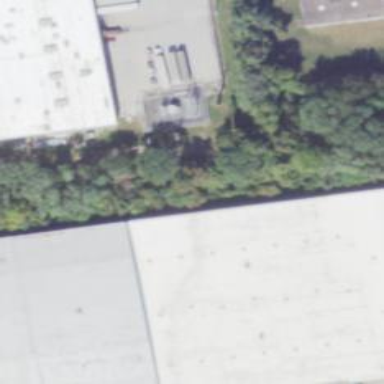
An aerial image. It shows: Warehouse building.